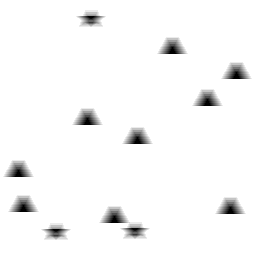
Squares: 0
Triangles: 9
Stars: 3
Total shapes: 12